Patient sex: M
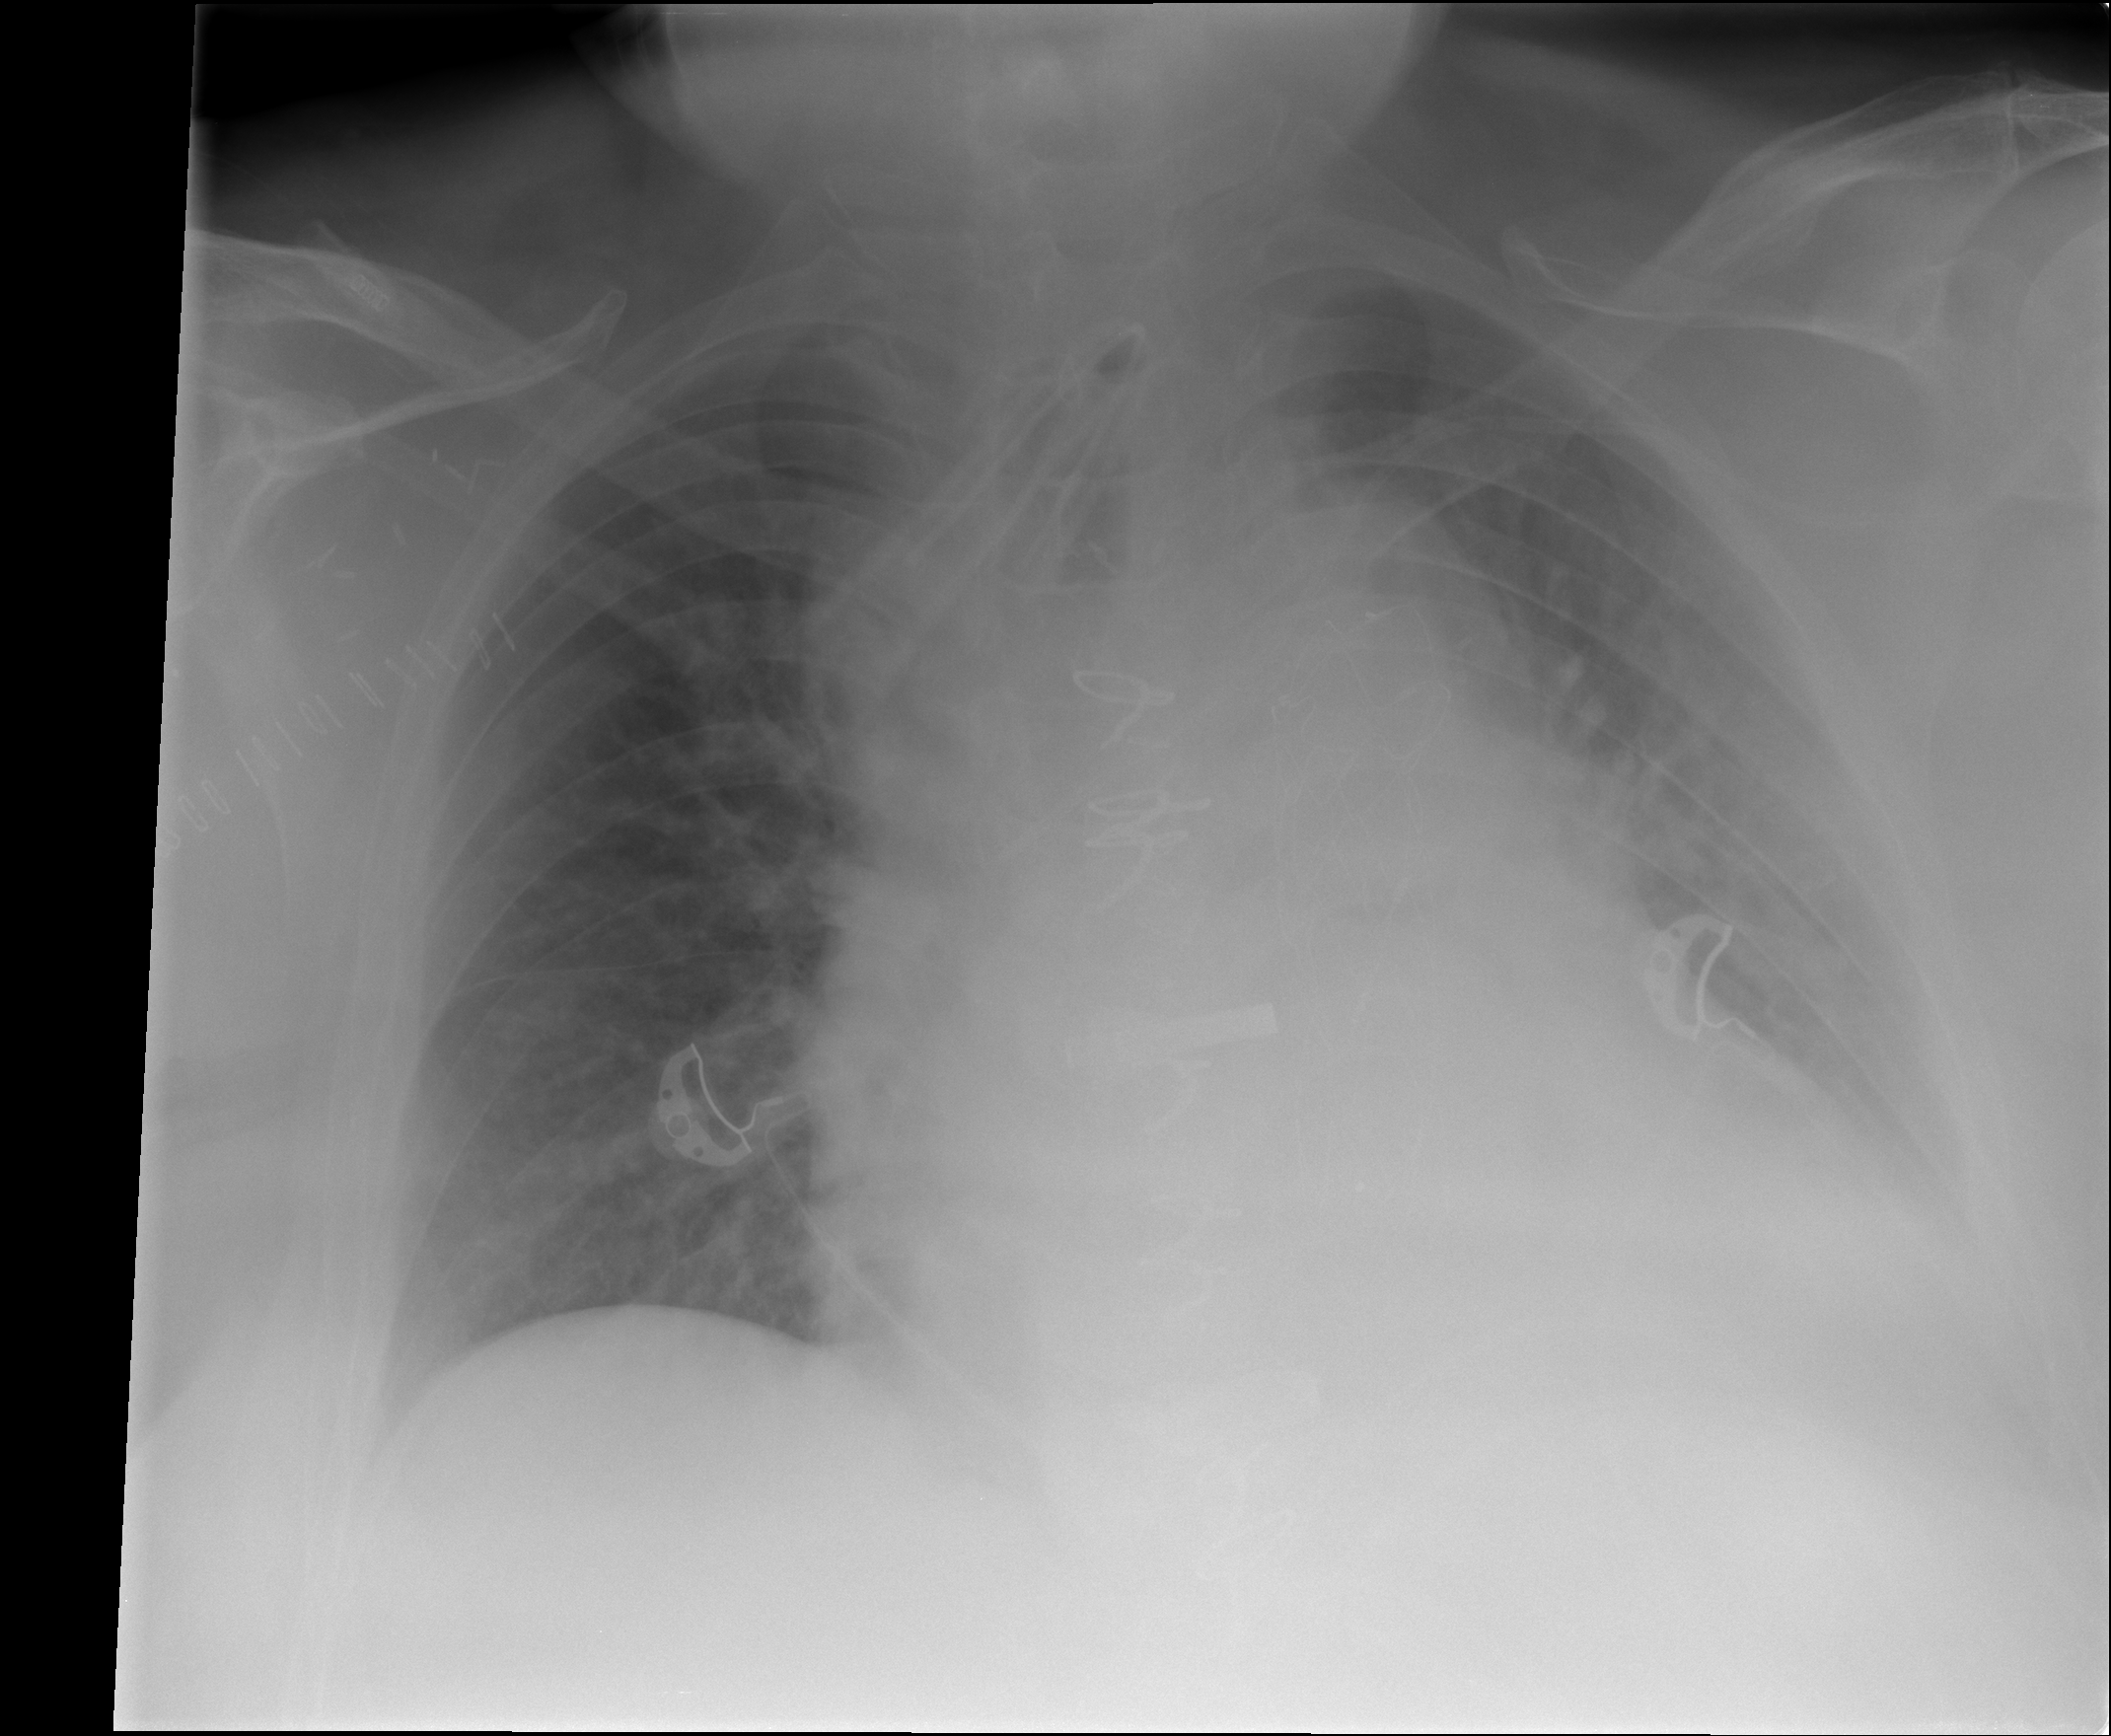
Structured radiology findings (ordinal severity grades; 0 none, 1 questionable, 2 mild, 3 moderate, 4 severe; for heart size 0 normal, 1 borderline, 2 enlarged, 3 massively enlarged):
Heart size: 2
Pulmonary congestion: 2
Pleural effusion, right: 0
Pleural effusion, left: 2
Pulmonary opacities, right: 1
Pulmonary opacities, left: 1
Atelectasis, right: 0
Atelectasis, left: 2